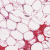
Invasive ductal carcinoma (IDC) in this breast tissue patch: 0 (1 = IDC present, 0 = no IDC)